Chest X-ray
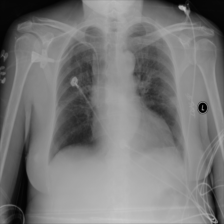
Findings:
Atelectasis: negative
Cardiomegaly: negative
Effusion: negative
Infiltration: positive
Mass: negative
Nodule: negative
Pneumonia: positive
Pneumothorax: negative
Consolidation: negative
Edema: negative
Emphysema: negative
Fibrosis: negative
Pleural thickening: negative
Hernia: negative